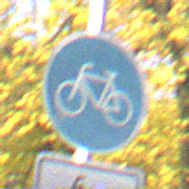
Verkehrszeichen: Radweg
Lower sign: EinspurigeFahrzeugeFrei2
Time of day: SunriseSunset
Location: Outdoor (Urban)
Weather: PartlyCloudy
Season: Autumn
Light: Natural